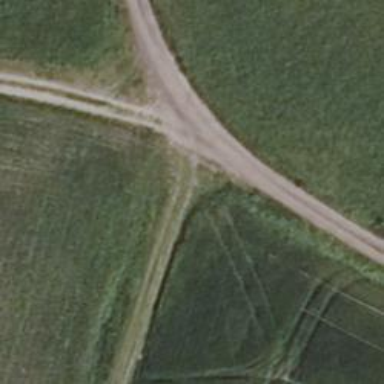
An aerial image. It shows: Track road with grade4 tracktype.